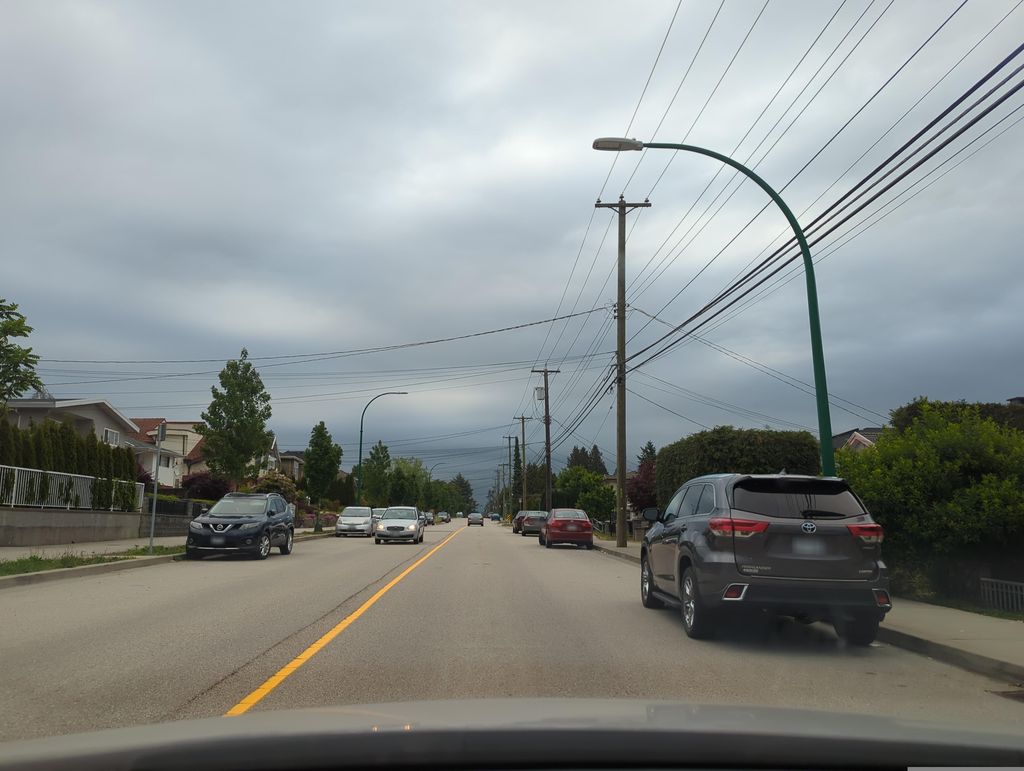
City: vancouver